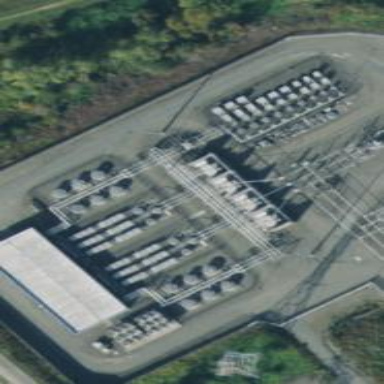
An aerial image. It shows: Outdoor power switch.